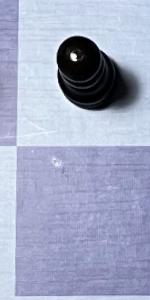
Label: Empty